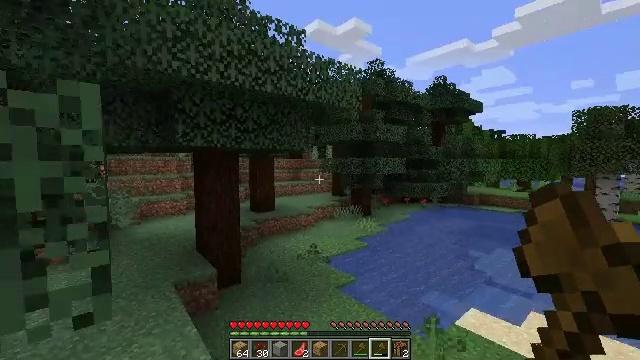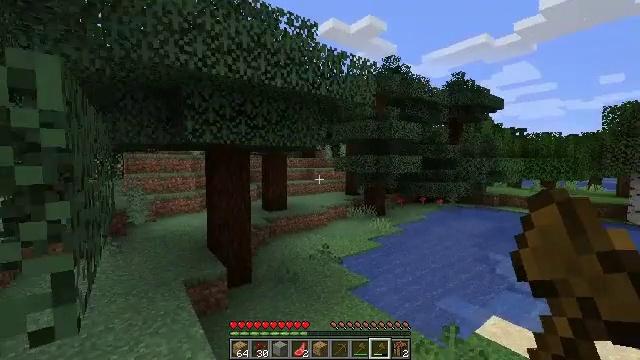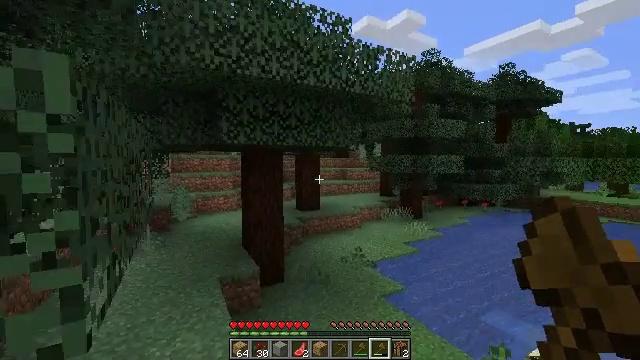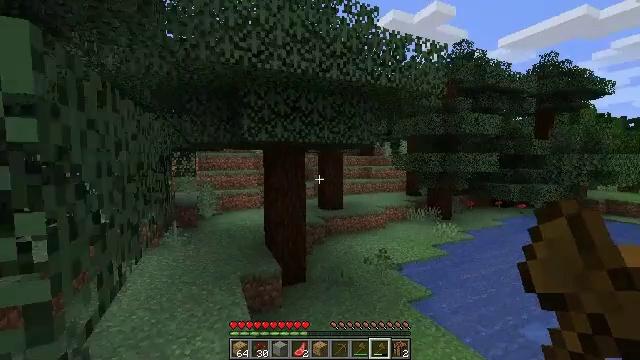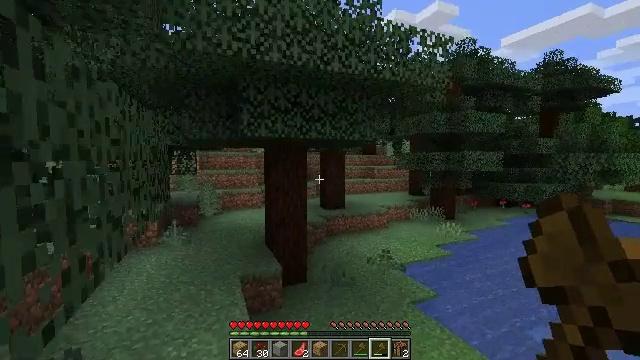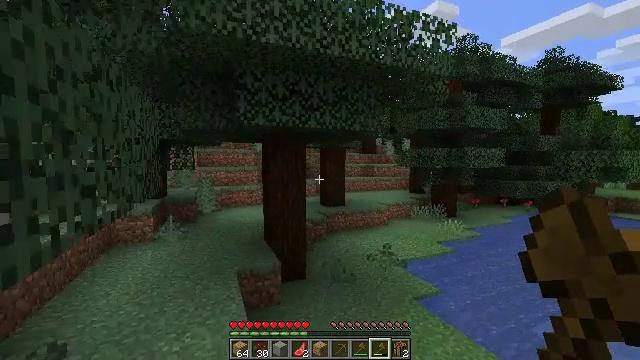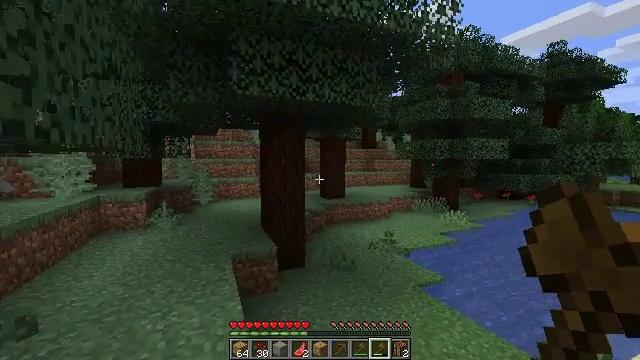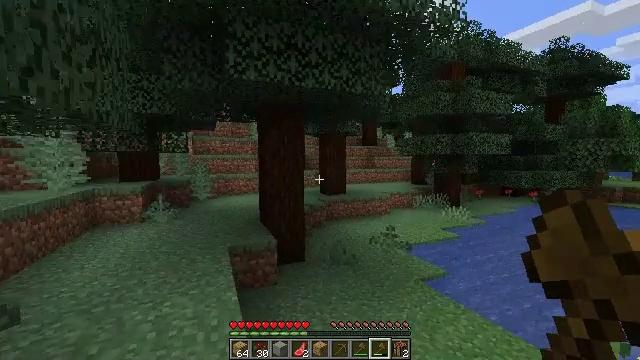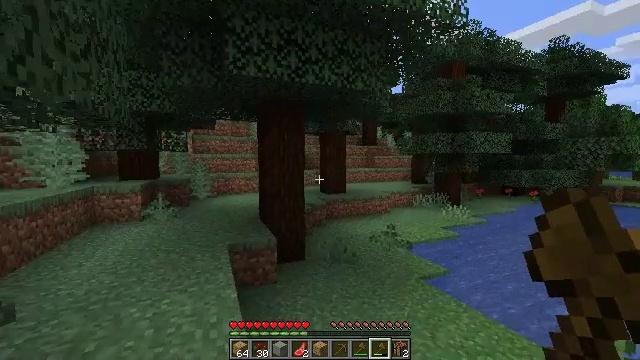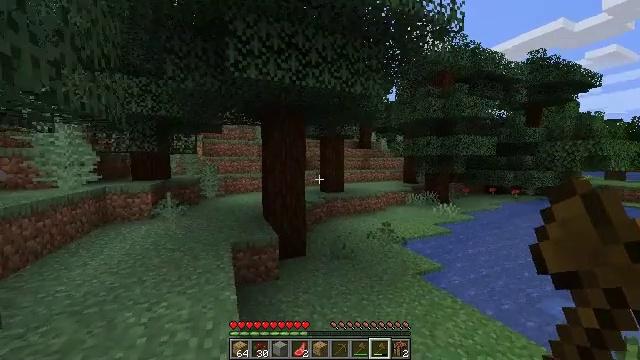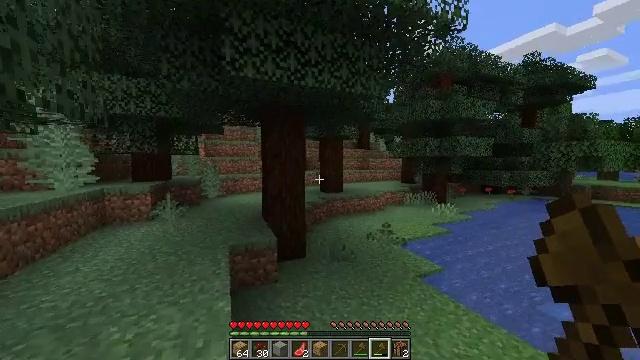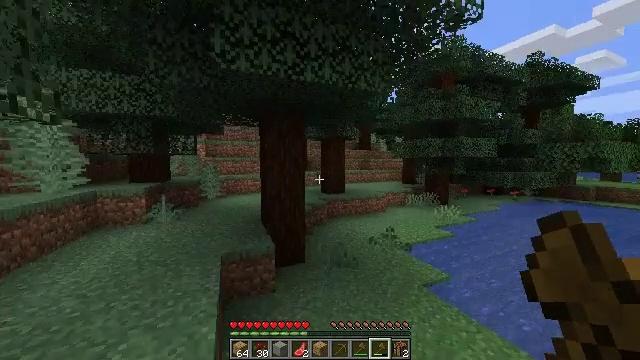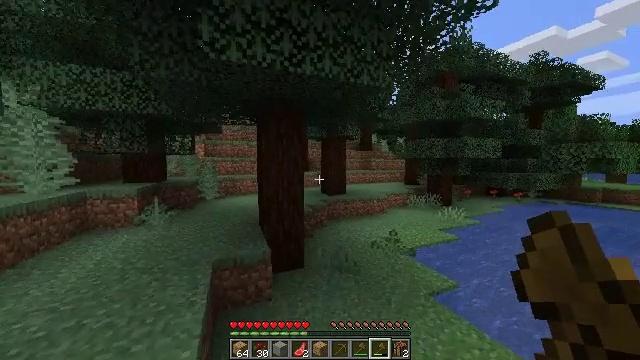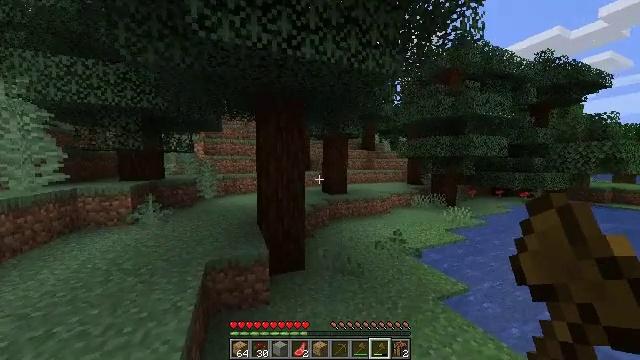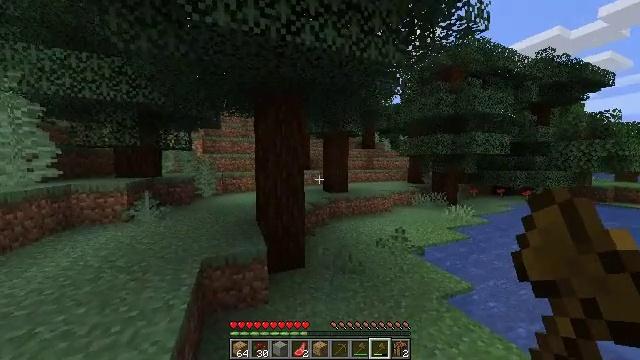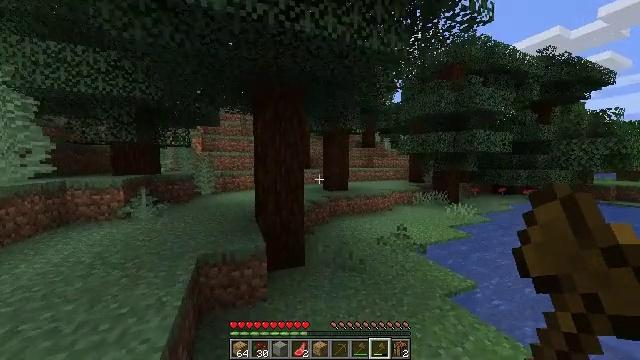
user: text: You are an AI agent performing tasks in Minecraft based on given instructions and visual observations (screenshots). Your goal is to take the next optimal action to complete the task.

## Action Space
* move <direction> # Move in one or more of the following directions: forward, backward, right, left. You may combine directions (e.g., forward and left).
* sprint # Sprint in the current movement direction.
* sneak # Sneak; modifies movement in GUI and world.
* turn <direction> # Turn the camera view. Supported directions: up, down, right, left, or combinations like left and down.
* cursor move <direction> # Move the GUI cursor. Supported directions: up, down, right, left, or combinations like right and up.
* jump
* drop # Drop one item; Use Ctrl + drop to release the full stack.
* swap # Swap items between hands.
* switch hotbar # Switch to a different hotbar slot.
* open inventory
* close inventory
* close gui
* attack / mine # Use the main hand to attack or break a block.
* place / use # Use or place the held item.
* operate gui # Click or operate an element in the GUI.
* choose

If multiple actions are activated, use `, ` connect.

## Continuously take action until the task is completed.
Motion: motion action
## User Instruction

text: Clear the sweet berry bush to collect the sweet berries.
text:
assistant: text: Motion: move forward, turn left
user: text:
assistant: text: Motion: move forward, turn left
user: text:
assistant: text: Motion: move forward, turn left
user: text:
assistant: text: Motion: move forward
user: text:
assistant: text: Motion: move forward
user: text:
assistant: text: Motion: move forward
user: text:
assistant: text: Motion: move forward, sprint
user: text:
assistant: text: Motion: move forward, sprint
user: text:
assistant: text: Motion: move forward, sprint
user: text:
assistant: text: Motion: move forward, sprint
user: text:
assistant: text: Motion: move forward, sprint
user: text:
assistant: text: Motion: move forward, sprint
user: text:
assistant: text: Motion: move forward, sprint
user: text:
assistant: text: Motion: move forward, sprint
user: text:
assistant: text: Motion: move forward, sprint
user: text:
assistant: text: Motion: move forward, sprint
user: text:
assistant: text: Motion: move forward, sprint, turn left
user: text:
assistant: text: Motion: move forward, turn left
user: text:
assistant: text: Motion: move forward
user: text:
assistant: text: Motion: move forward
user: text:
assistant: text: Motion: move forward
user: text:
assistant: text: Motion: move forward and move right
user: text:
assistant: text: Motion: move forward and move right
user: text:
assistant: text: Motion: move forward and move right
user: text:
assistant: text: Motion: move forward and move right
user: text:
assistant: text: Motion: move forward and move right
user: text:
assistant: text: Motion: move forward and move right
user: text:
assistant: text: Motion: move forward and move right
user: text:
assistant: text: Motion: move forward and move right
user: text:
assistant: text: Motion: move forward